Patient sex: M
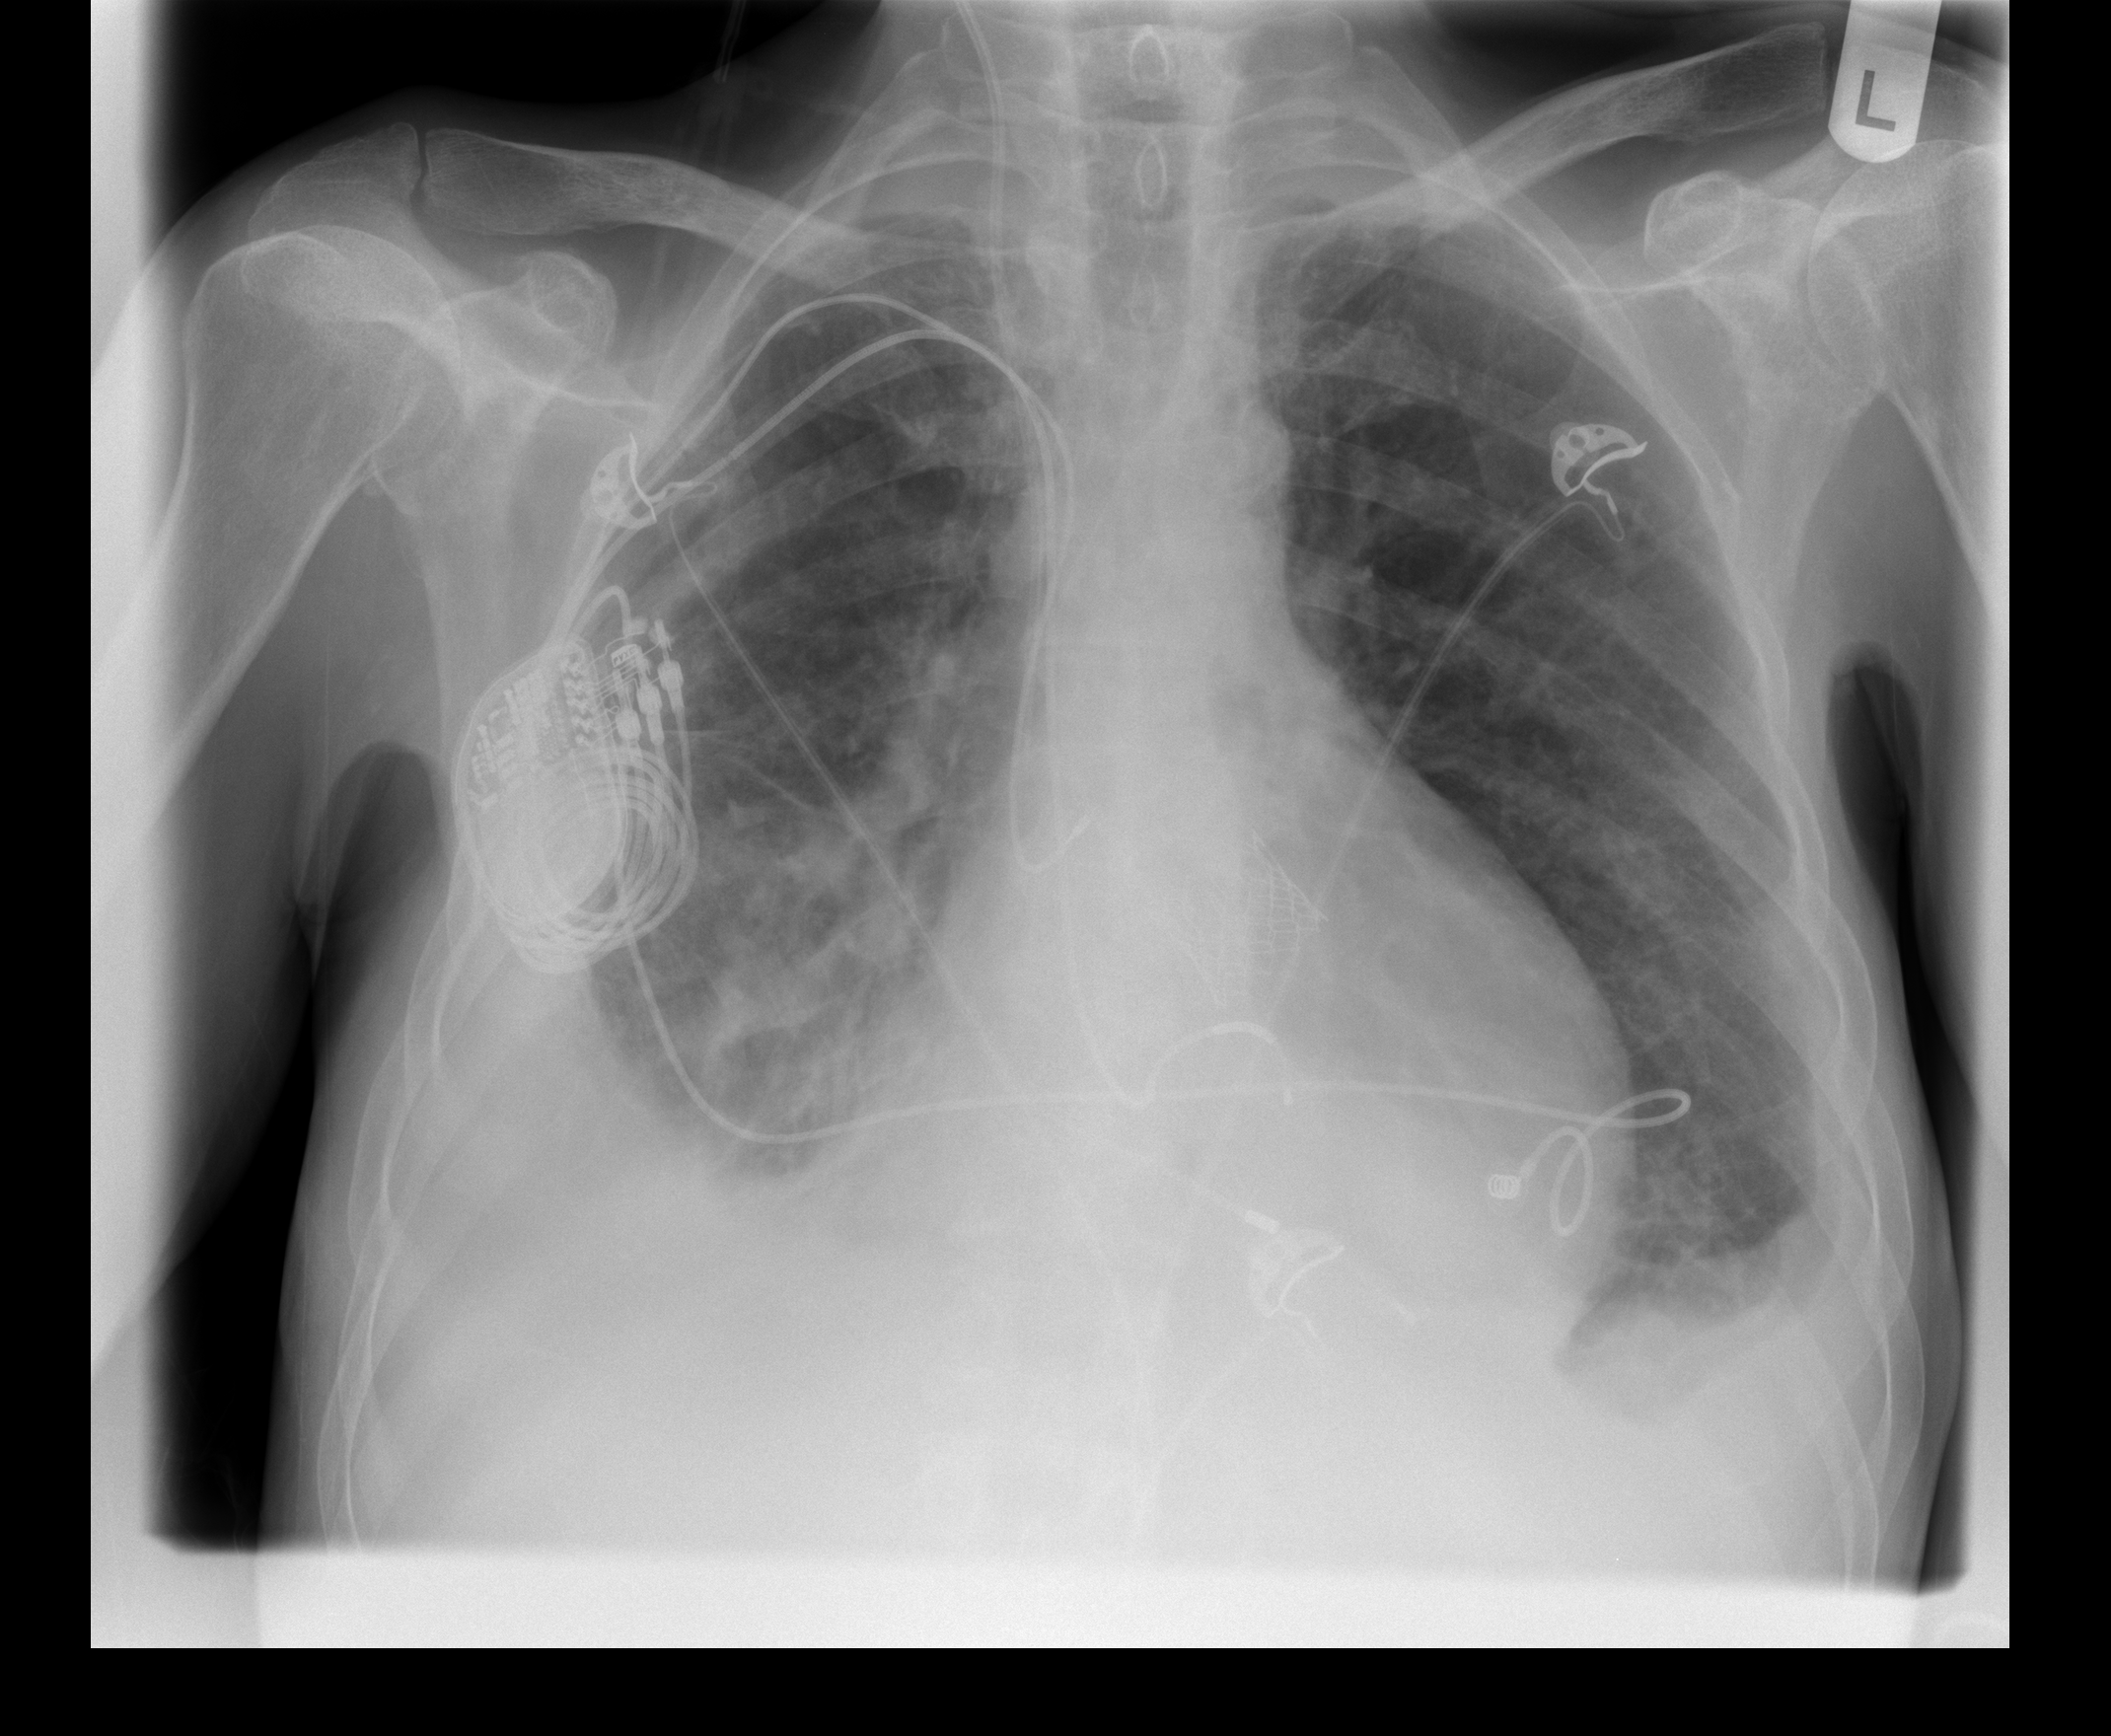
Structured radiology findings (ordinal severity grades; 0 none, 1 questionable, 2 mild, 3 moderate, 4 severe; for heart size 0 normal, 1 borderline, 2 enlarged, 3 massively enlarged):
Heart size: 0
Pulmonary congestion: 2
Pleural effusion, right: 3
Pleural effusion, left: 2
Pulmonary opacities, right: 3
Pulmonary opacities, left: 0
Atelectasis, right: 2
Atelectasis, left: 1